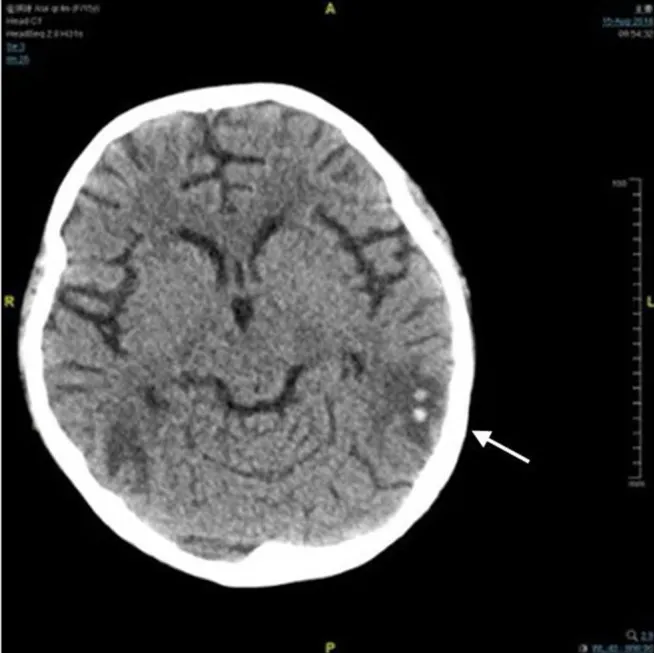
Computed tomography image of brain. There was a small amount of hemorrhage in the left temporal lobe (arrow).
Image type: radiology (ct)